Question: In a WPF project, I want to dock a DataGrid to the bottom of a window so that if the window resizes, I will be able to utilize more of the DataGrid. Like this:

How do I do that? All my DockPanel attempts have failed.
The current attempt is here:
'''
<Window x:Class="Foo.SQLDialog"
xmlns="http://schemas.microsoft.com/winfx/2006/xaml/presentation"
xmlns:x="http://schemas.microsoft.com/winfx/2006/xaml"
xmlns:c="clr-namespace:Foo.Controls"
Title="test" ResizeMode="CanResize" Width="400" Height="400">
<StackPanel Orientation="Vertical" Height="Auto" Width="Auto">
<StackPanel Orientation="Vertical">
<Label Content="SQL" HorizontalAlignment="Left"/>
<TextBox Width="377" Height="100" Name="txtSQL"/>
<Button Content="Run SQL" Click="Button_Click_1" />
</StackPanel>
<Label Content="Result" HorizontalAlignment="Left"/>
<ScrollViewer Width="Auto" Height="180" DockPanel.Dock="Right,Bottom"
ScrollViewer.CanContentScroll="True"
ScrollViewer.VerticalScrollBarVisibility="Auto"
ScrollViewer.HorizontalScrollBarVisibility="Auto">
<DataGrid x:Name="dataResult" />
</ScrollViewer>
</StackPanel>
</Window>
'''
The height of the scrollviewer+datagrid will not adapt however.
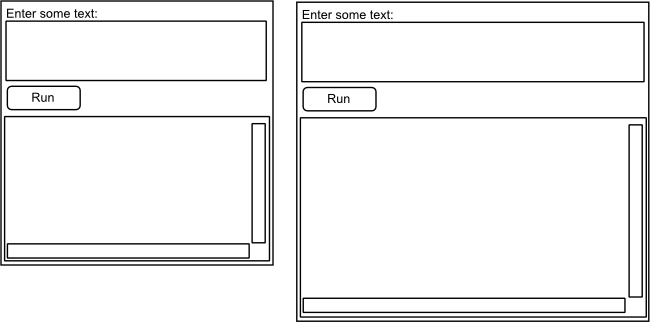
Answer: First of all, using 'DockPanel.Dock' without having a DockPanel as a parent doesn't do much...
In my example I changed your root 'StackPanel' to a 'DockPanel' so it will work as you want.
I also used <URL> property which makes sure the last child of the DockPanel will get all the remaining space:
'''
<DockPanel LastChildFill="True">
<StackPanel Orientation="Vertical" DockPanel.Dock="Top">
<Label Content="SQL" HorizontalAlignment="Left"/>
<TextBox Width="377" Height="100" Name="txtSQL"/>
<Button Content="Run SQL" Click="Button_Click_1" />
</StackPanel>
<Label Content="Result" HorizontalAlignment="Left" DockPanel.Dock="Top"/>
<ScrollViewer DockPanel.Dock="Bottom,Right"
ScrollViewer.CanContentScroll="True"
ScrollViewer.VerticalScrollBarVisibility="Auto"
ScrollViewer.HorizontalScrollBarVisibility="Auto">
<DataGrid x:Name="dataResult" />
</ScrollViewer>
</DockPanel>
'''
Finally, to make it really stretch on all the remaining space, I removed the 'Height' property you set, as this blocked it from stretching.